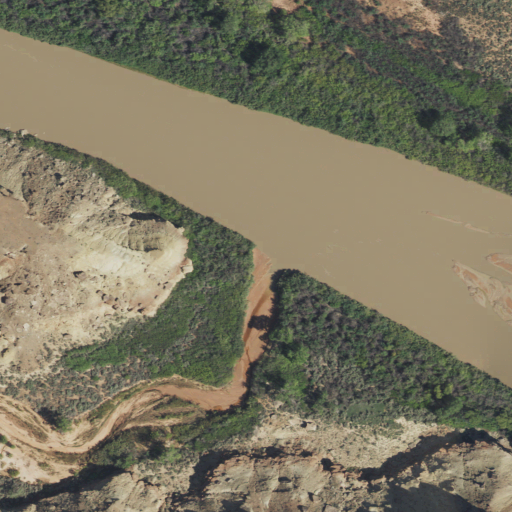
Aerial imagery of valley in Utah named Horsethief Canyon containing herbaceous wetlands, open water, shrub, woody wetlands, pasture, evergreen forest, and grassland